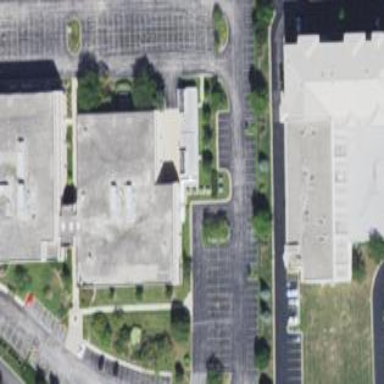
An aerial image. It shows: Office building.